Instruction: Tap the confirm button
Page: seats
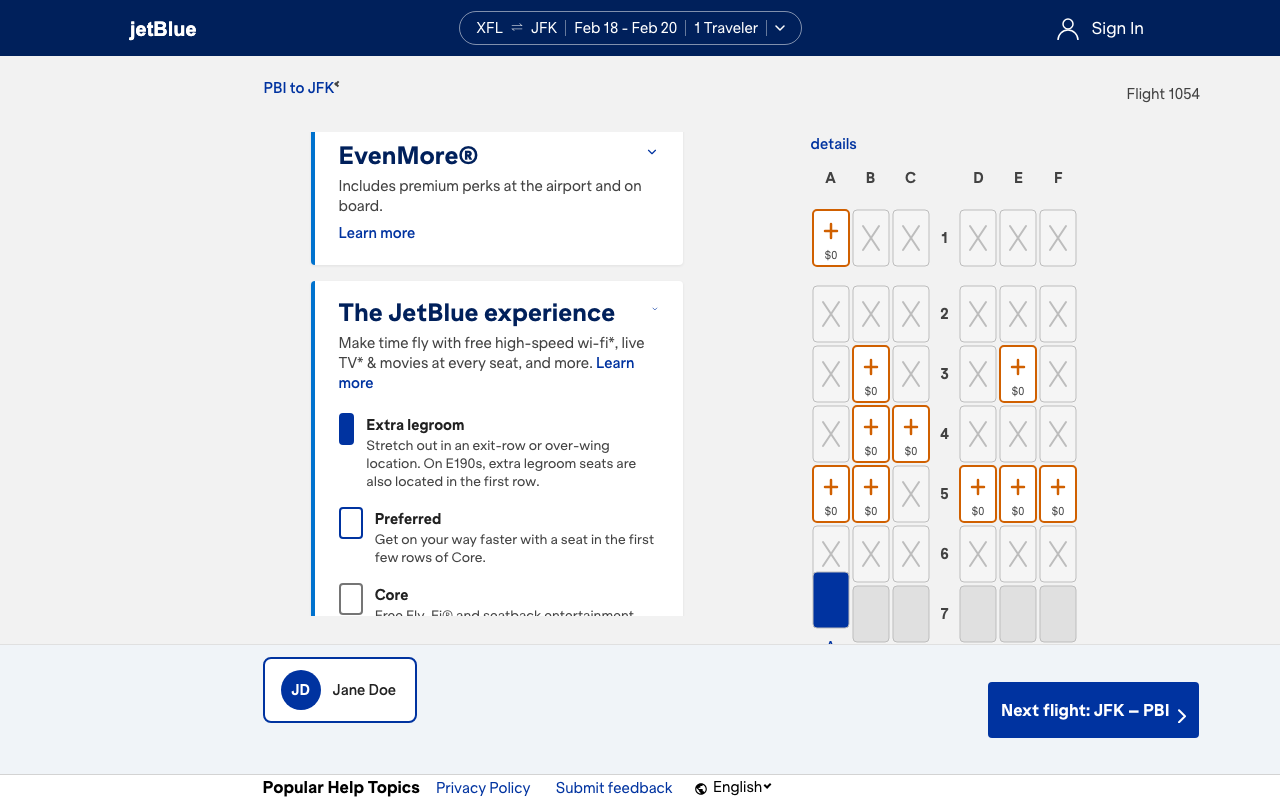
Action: click